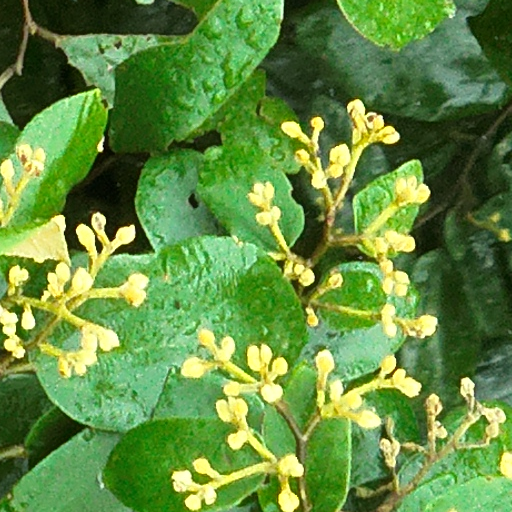
Species: Luehea seemannii
GBIF accepted scientific name: Luehea seemannii
Crown area (m\u00b2): 125.043